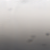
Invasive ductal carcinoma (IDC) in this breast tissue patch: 0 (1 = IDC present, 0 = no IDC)